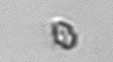
Label: Heterocapsa_rotundata